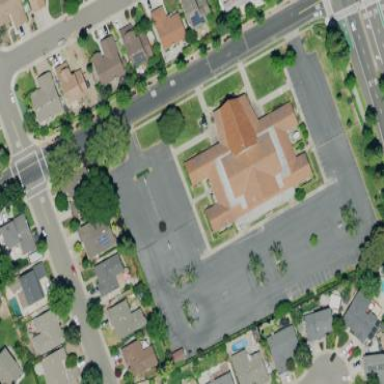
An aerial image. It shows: Beautiful church building.